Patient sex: F
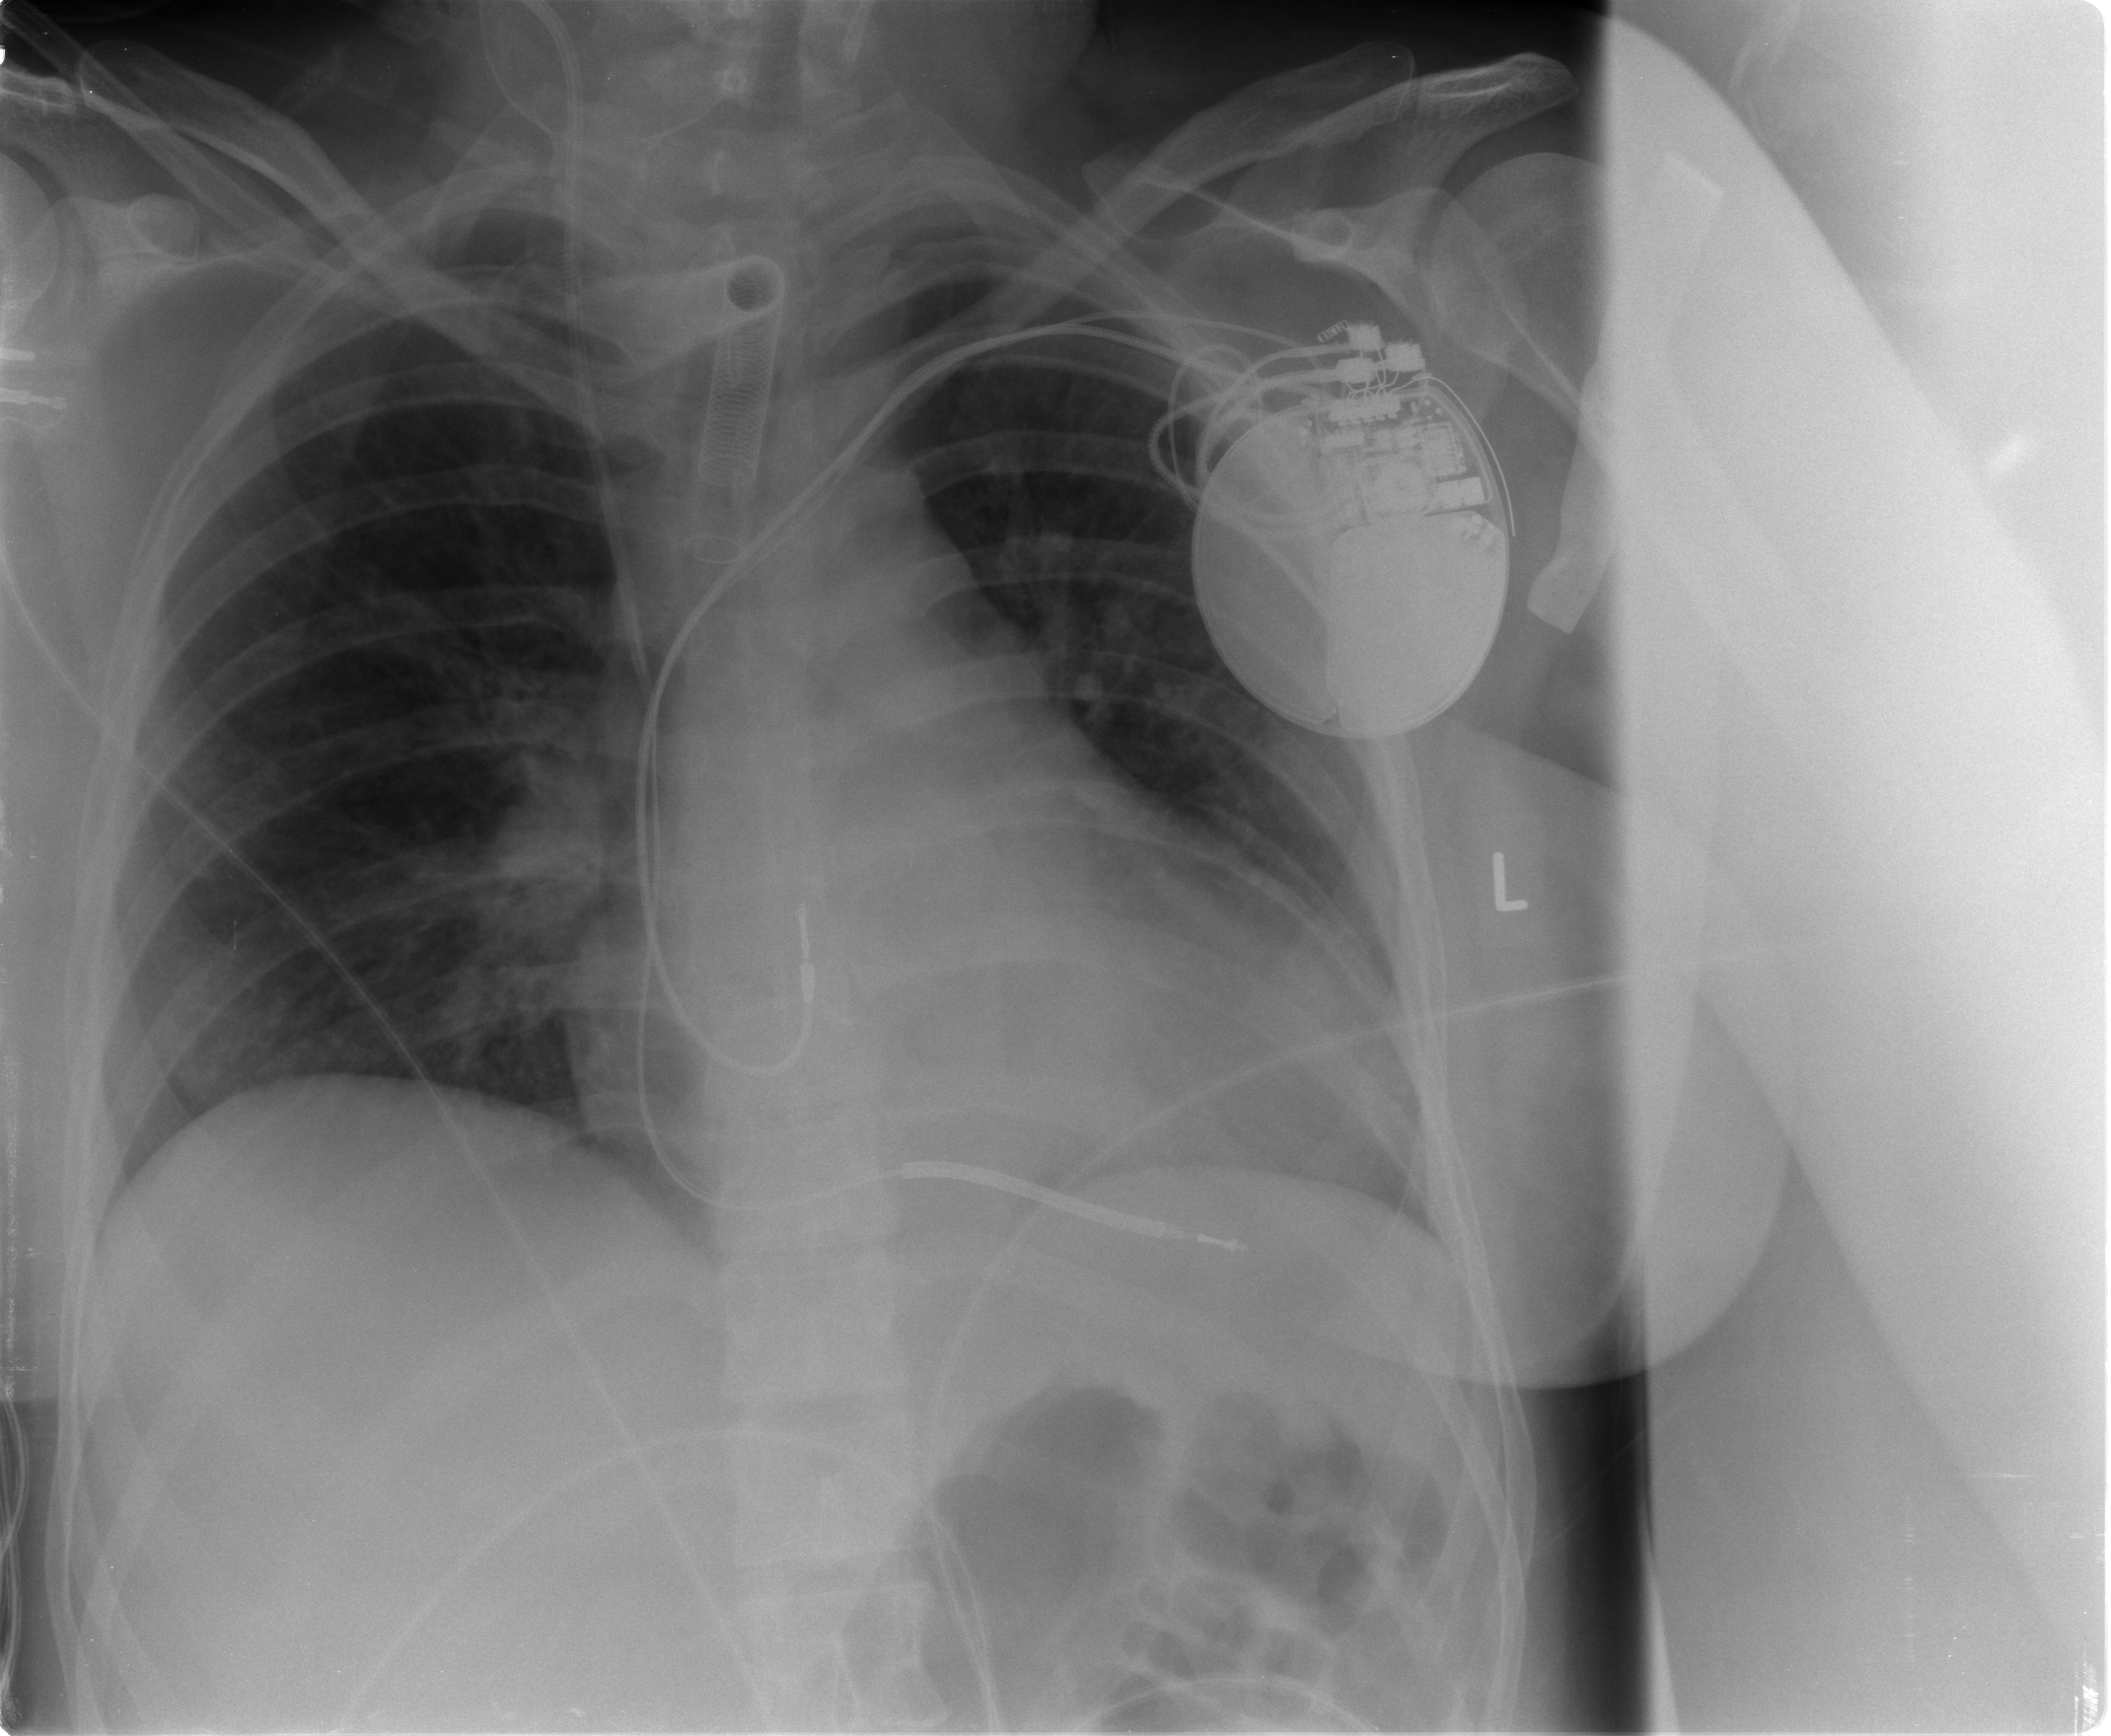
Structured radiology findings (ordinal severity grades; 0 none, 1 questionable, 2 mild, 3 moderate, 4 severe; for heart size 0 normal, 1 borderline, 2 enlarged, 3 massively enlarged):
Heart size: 2
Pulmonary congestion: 2
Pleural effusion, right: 0
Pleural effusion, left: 1
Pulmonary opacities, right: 0
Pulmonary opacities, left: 0
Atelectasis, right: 2
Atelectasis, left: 2